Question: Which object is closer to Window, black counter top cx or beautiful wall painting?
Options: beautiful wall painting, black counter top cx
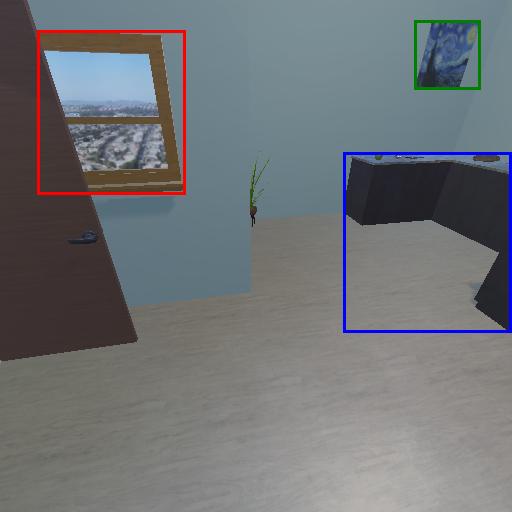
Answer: beautiful wall painting